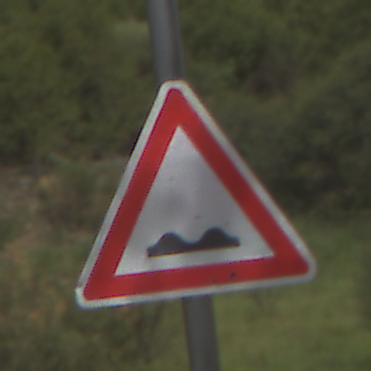
Verkehrszeichen: UnebeneFahrbahn
Umgebung: Outdoor, Nature
Tageszeit: Midday
Wetter: PartlyCloudy
Licht: Natural
Jahreszeit: NotSpecified
Kontrast: HighContrast